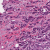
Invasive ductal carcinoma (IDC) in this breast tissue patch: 1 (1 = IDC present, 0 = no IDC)